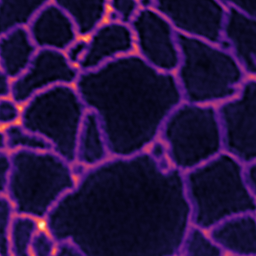
Label: Super-resolution ER image